Field crop: maize
Growth stage: 2
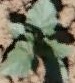
Species: datura